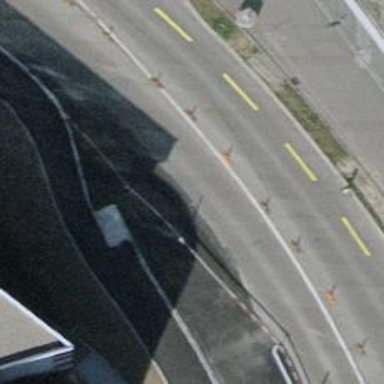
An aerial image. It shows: Tertiary road with asphalt surface and separate cycle lane.